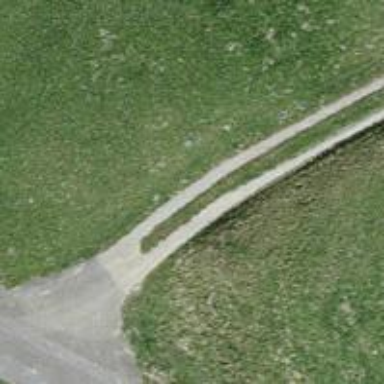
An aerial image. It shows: Gravel track with grade 3 tracktype.